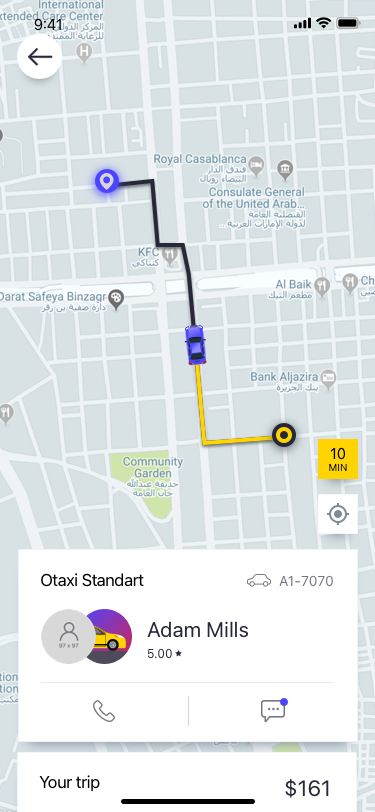
Text in this UI design:
Otaxi Standart
Adam Mills
5.00
A1-7070
Your trip
$161
10
MIN